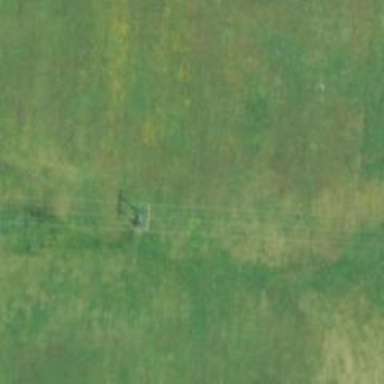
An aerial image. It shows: H-frame designed tower for power lines.